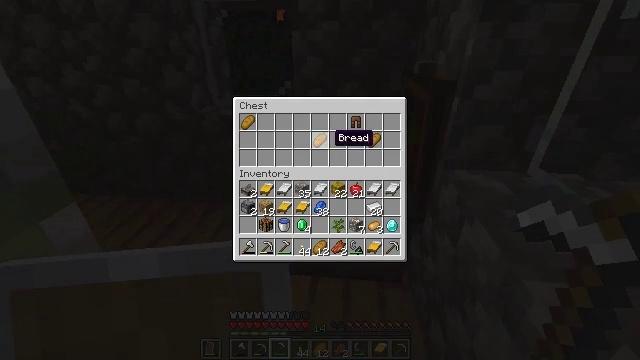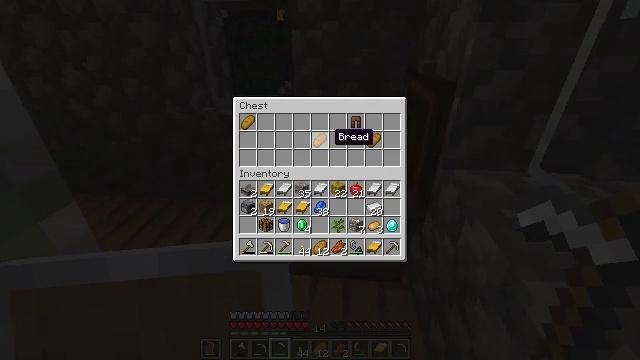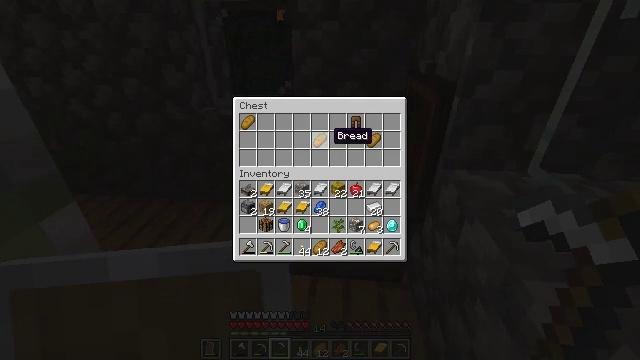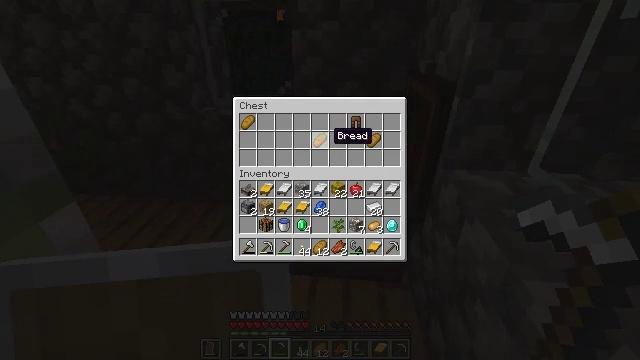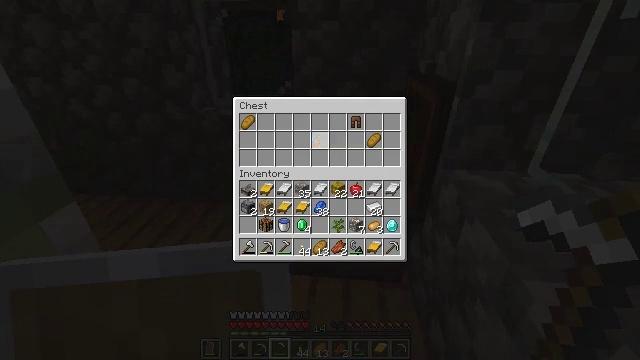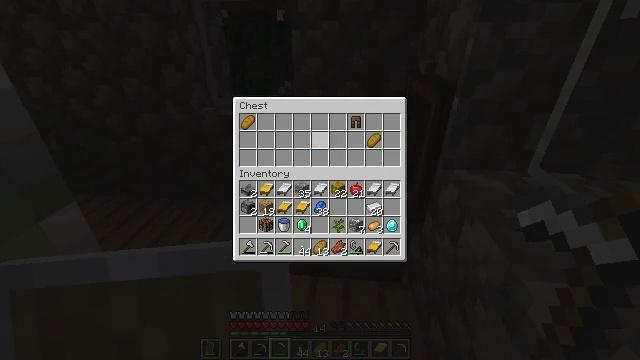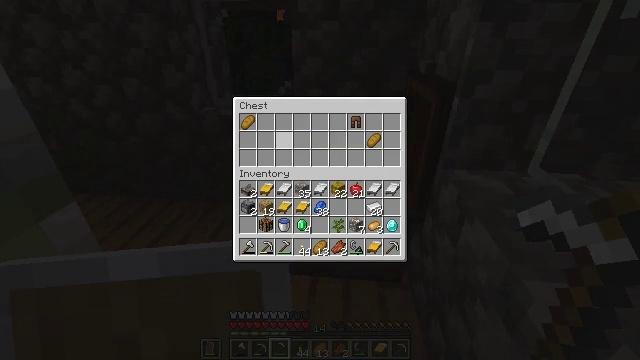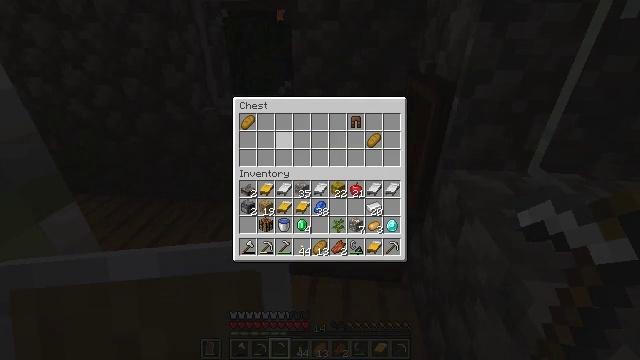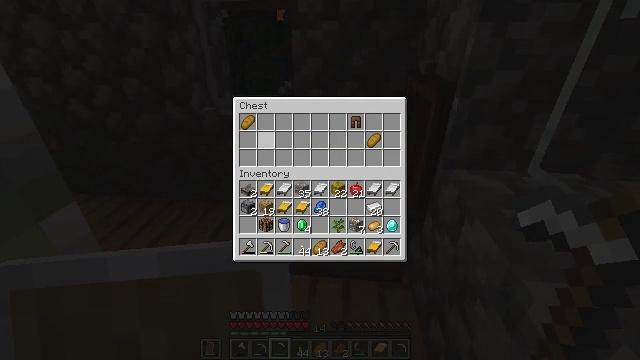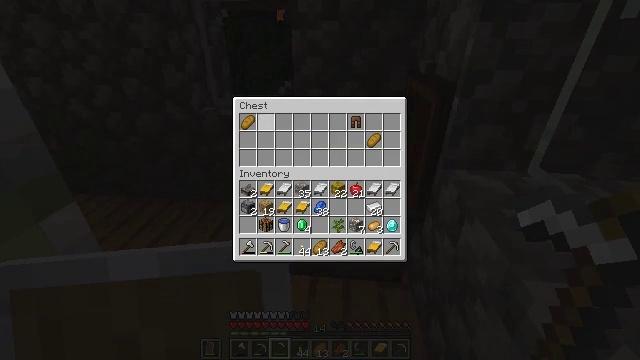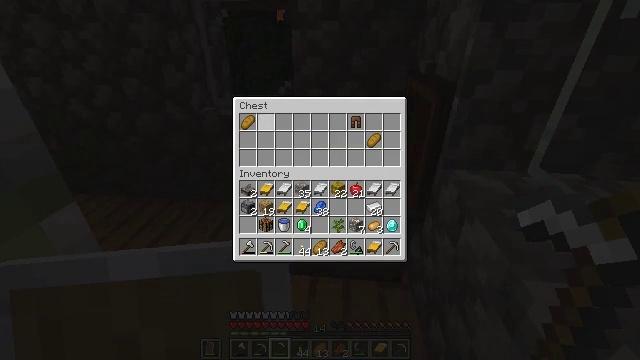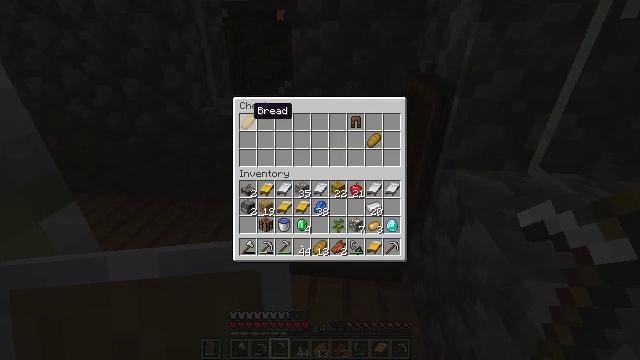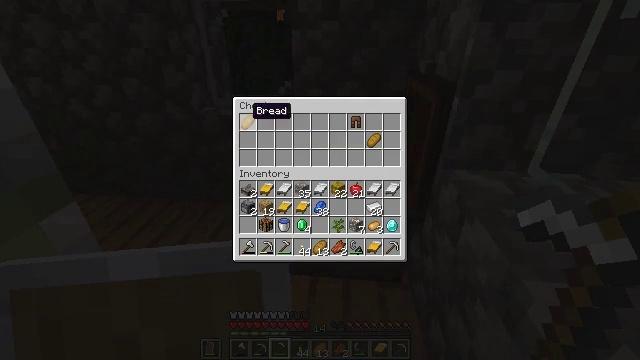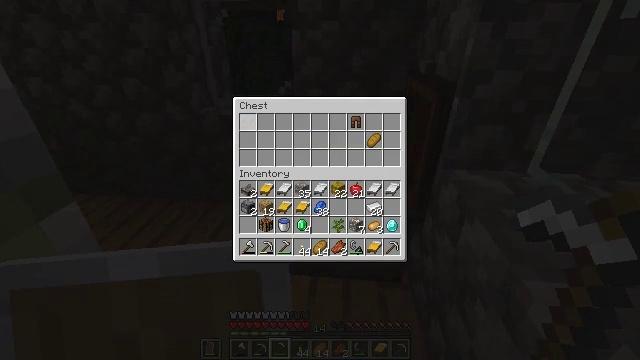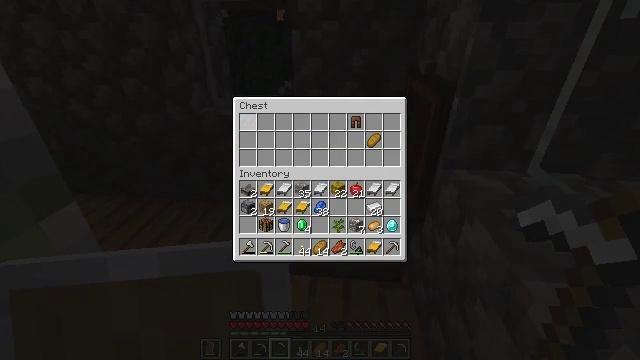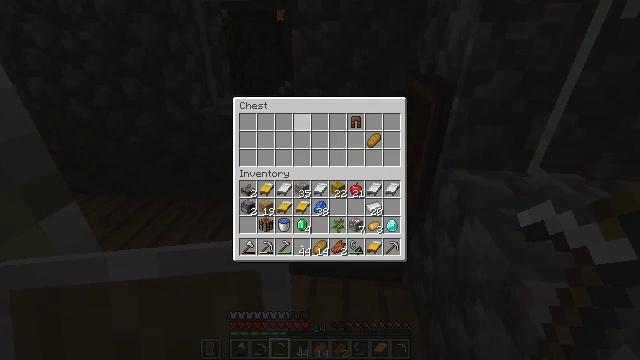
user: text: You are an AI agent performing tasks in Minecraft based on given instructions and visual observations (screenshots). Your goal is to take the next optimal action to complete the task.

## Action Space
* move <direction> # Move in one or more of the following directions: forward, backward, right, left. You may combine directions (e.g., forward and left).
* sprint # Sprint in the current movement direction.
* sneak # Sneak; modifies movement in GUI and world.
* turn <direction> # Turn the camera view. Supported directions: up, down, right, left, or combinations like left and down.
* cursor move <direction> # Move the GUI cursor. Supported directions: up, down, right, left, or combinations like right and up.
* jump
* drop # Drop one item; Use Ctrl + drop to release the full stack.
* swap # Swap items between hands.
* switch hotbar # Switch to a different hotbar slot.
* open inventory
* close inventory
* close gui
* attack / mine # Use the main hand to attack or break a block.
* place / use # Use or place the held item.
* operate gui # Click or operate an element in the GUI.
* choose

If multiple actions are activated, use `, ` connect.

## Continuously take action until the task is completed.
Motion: motion action
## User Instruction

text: Mine the cauldron block.
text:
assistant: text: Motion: sneak
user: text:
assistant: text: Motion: sneak
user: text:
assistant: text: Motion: sneak
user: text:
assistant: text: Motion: sneak, operate gui
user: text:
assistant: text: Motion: sneak, operate gui
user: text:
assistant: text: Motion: sneak, cursor move left
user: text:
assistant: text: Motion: sneak, cursor move left
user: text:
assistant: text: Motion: sneak, cursor move left
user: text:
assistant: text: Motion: sneak, cursor move left
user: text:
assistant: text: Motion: sneak
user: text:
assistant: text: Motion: sneak, cursor move left and up
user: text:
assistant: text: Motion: sneak
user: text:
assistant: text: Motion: sneak, operate gui
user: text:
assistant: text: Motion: sneak, operate gui
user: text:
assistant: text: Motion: sneak, cursor move right and down
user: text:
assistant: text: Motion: sneak, cursor move right and down
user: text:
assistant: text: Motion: sneak, cursor move right
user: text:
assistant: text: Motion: sneak
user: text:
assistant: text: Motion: sneak, cursor move right
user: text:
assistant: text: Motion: sneak, cursor move right
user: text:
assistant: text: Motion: sneak, operate gui
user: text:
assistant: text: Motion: sneak, operate gui
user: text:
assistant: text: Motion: sneak
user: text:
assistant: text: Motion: sneak
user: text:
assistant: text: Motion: turn left, close gui
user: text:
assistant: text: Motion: turn left and up, open inventory
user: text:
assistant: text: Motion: turn left and up
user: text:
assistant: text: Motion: move forward, turn left and up
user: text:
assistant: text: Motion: move forward, turn left and up
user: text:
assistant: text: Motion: move forward and move right